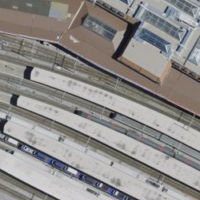
EUNIS habitat code: 57
Species observed at this site:
Columba livia